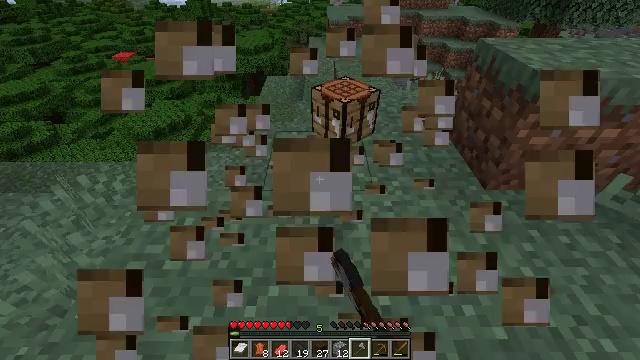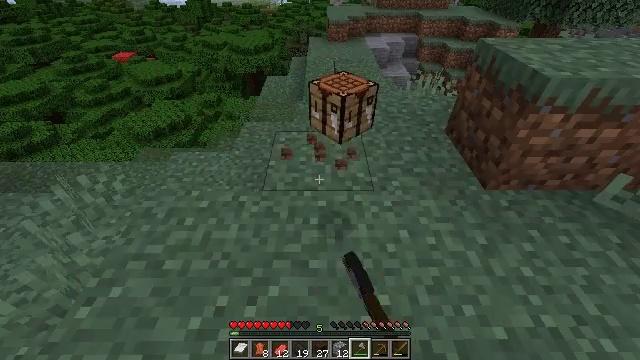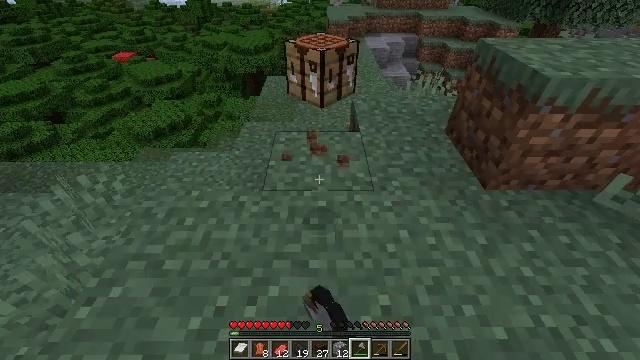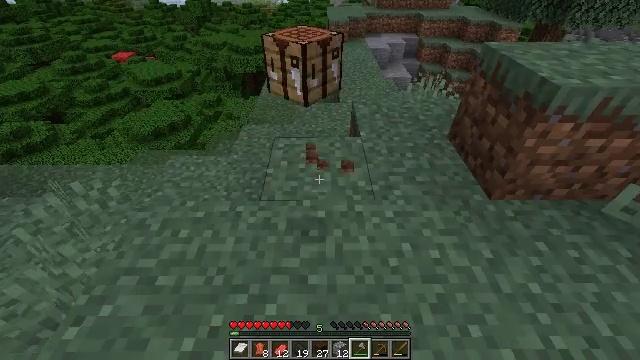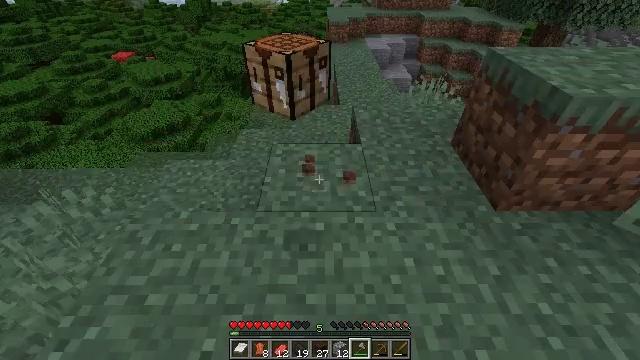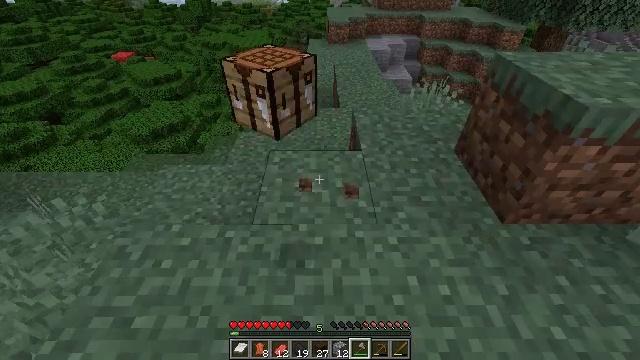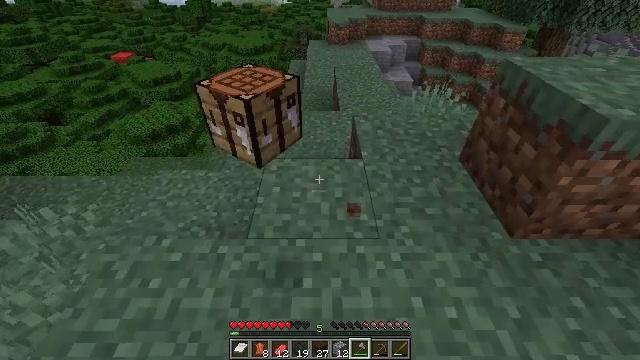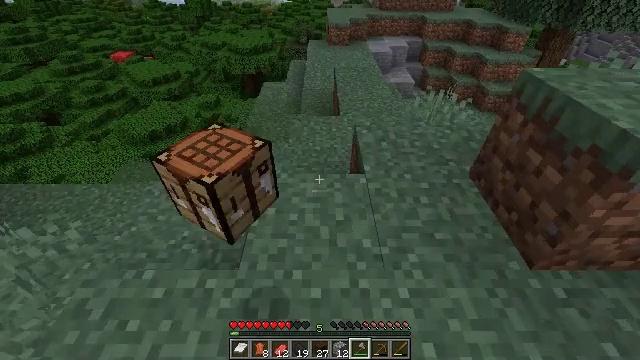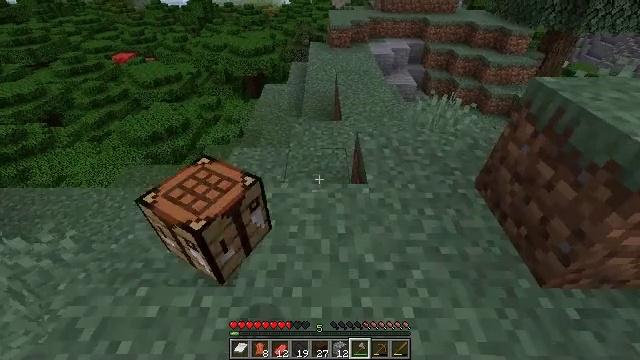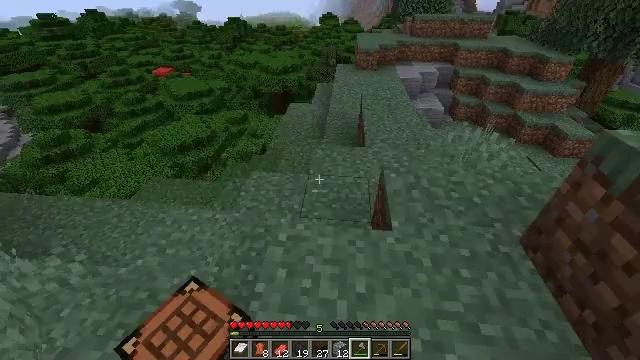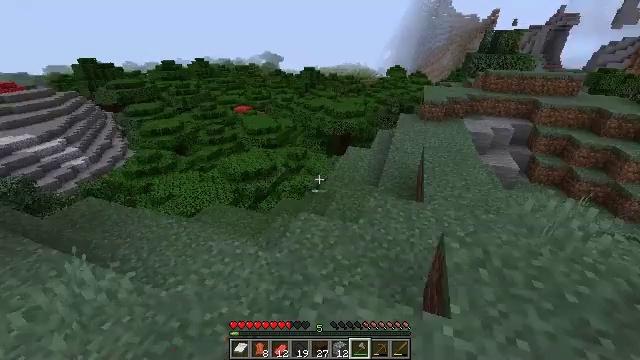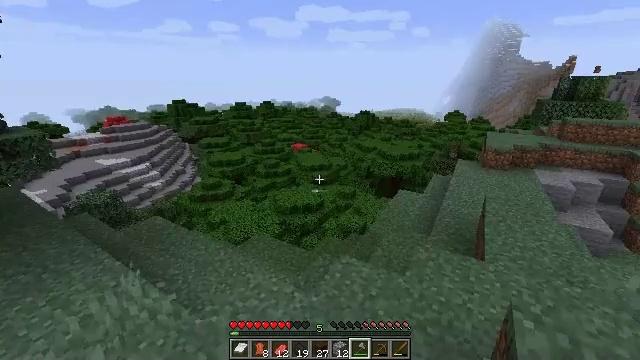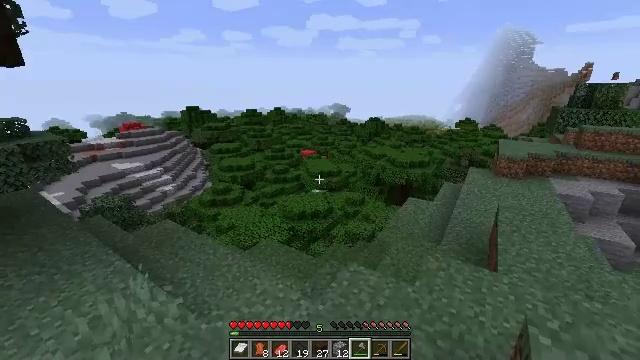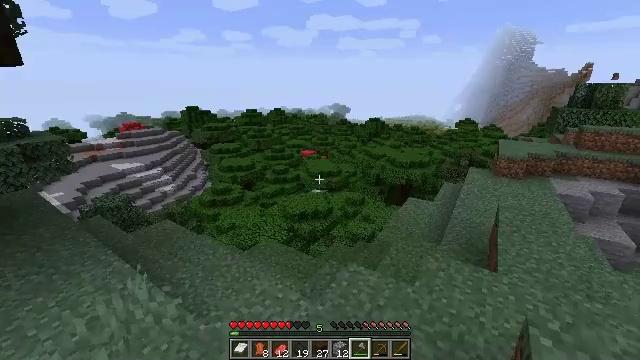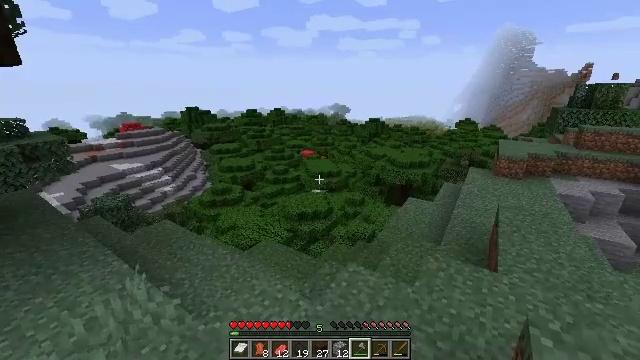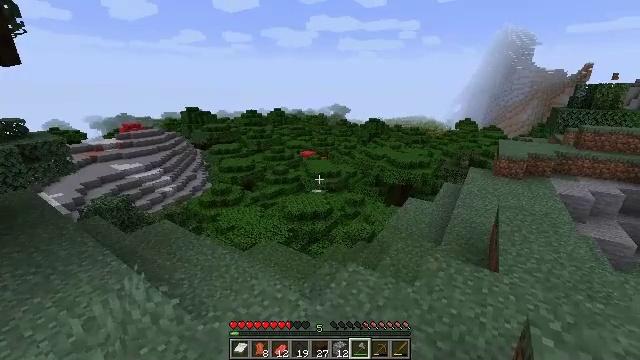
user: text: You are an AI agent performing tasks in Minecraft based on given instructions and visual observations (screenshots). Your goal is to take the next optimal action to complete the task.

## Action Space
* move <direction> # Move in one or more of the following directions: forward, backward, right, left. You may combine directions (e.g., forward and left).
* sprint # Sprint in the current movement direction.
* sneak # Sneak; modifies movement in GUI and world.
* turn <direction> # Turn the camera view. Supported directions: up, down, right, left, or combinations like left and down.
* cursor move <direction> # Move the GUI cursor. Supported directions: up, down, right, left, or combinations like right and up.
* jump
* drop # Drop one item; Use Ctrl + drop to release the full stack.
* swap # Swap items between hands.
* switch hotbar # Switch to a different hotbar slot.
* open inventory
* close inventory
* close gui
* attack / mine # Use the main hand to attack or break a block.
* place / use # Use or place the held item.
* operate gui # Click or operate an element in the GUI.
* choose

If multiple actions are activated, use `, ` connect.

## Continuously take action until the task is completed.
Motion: motion action
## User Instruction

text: Break the brown mushroom block to collect materials.
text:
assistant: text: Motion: attack / mine
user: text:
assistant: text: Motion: no_op
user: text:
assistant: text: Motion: move forward
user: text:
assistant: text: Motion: move forward
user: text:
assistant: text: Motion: move forward
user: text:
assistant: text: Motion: move forward
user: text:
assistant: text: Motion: move forward
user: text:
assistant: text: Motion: move forward
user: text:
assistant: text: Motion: move forward, turn left and up
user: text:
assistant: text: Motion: turn left and up
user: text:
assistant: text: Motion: turn left and up
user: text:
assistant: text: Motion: turn left and up
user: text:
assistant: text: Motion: no_op
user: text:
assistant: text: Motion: no_op
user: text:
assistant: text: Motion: no_op
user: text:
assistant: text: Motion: no_op
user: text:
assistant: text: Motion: no_op
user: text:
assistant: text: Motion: no_op
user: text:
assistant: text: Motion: no_op
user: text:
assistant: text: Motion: no_op
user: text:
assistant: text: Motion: no_op
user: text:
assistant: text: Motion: no_op
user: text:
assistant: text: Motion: no_op
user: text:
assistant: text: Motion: no_op
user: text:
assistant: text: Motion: no_op
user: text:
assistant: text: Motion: no_op
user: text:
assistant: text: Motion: no_op
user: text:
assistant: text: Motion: no_op
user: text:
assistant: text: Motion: no_op
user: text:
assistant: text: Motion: turn right